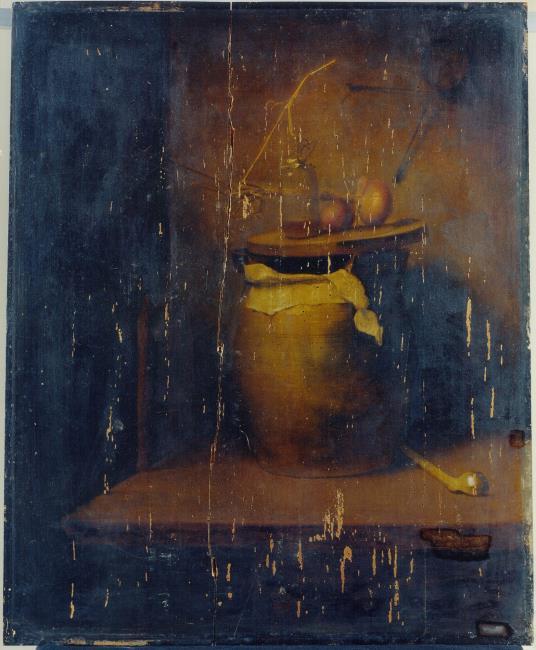
Title: Still life with storage jar, onions and a pipe
Artist: attributed to Christopher Paudiss Bron: Fred G. Meijer (2002)
Earliest date: 1640
Latest date: 1666
Genre: painting
Iconography: Still Life
Keywords: still life, storage jar, onion, glassware, pot, pipe, table